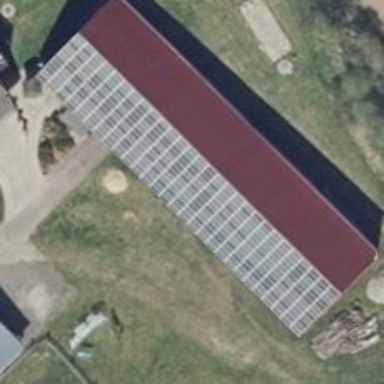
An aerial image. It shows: Solar photovoltaic panel generator producing electricity in small installation.